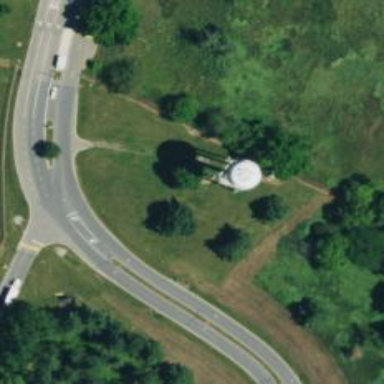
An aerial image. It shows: Water tower that is man-made.